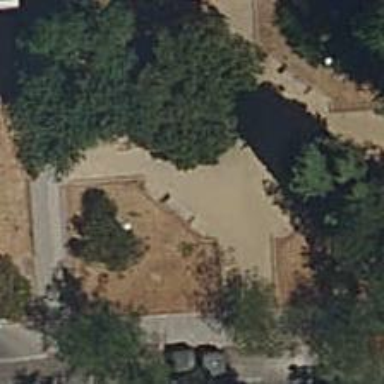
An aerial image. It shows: Paved footway.